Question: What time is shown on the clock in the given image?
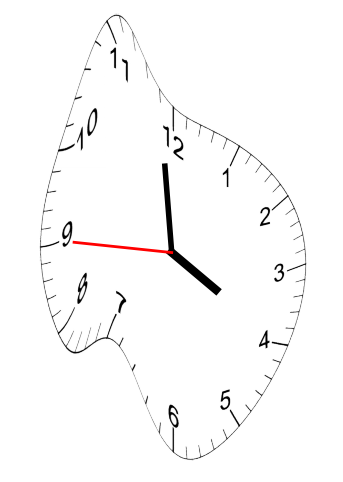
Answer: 03:58:45